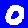
Digit: 0